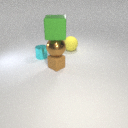
small cyan metal cylinder behind small brown rubber cube